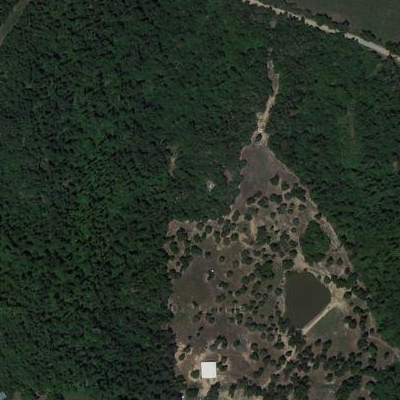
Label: Forest